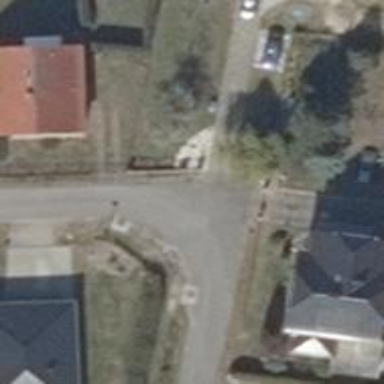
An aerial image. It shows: Driveway leading to service road.